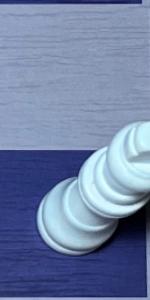
Label: King_White